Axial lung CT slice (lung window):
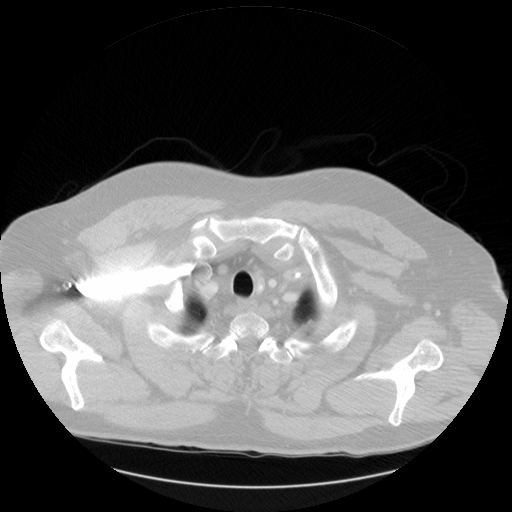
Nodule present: no